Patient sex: F
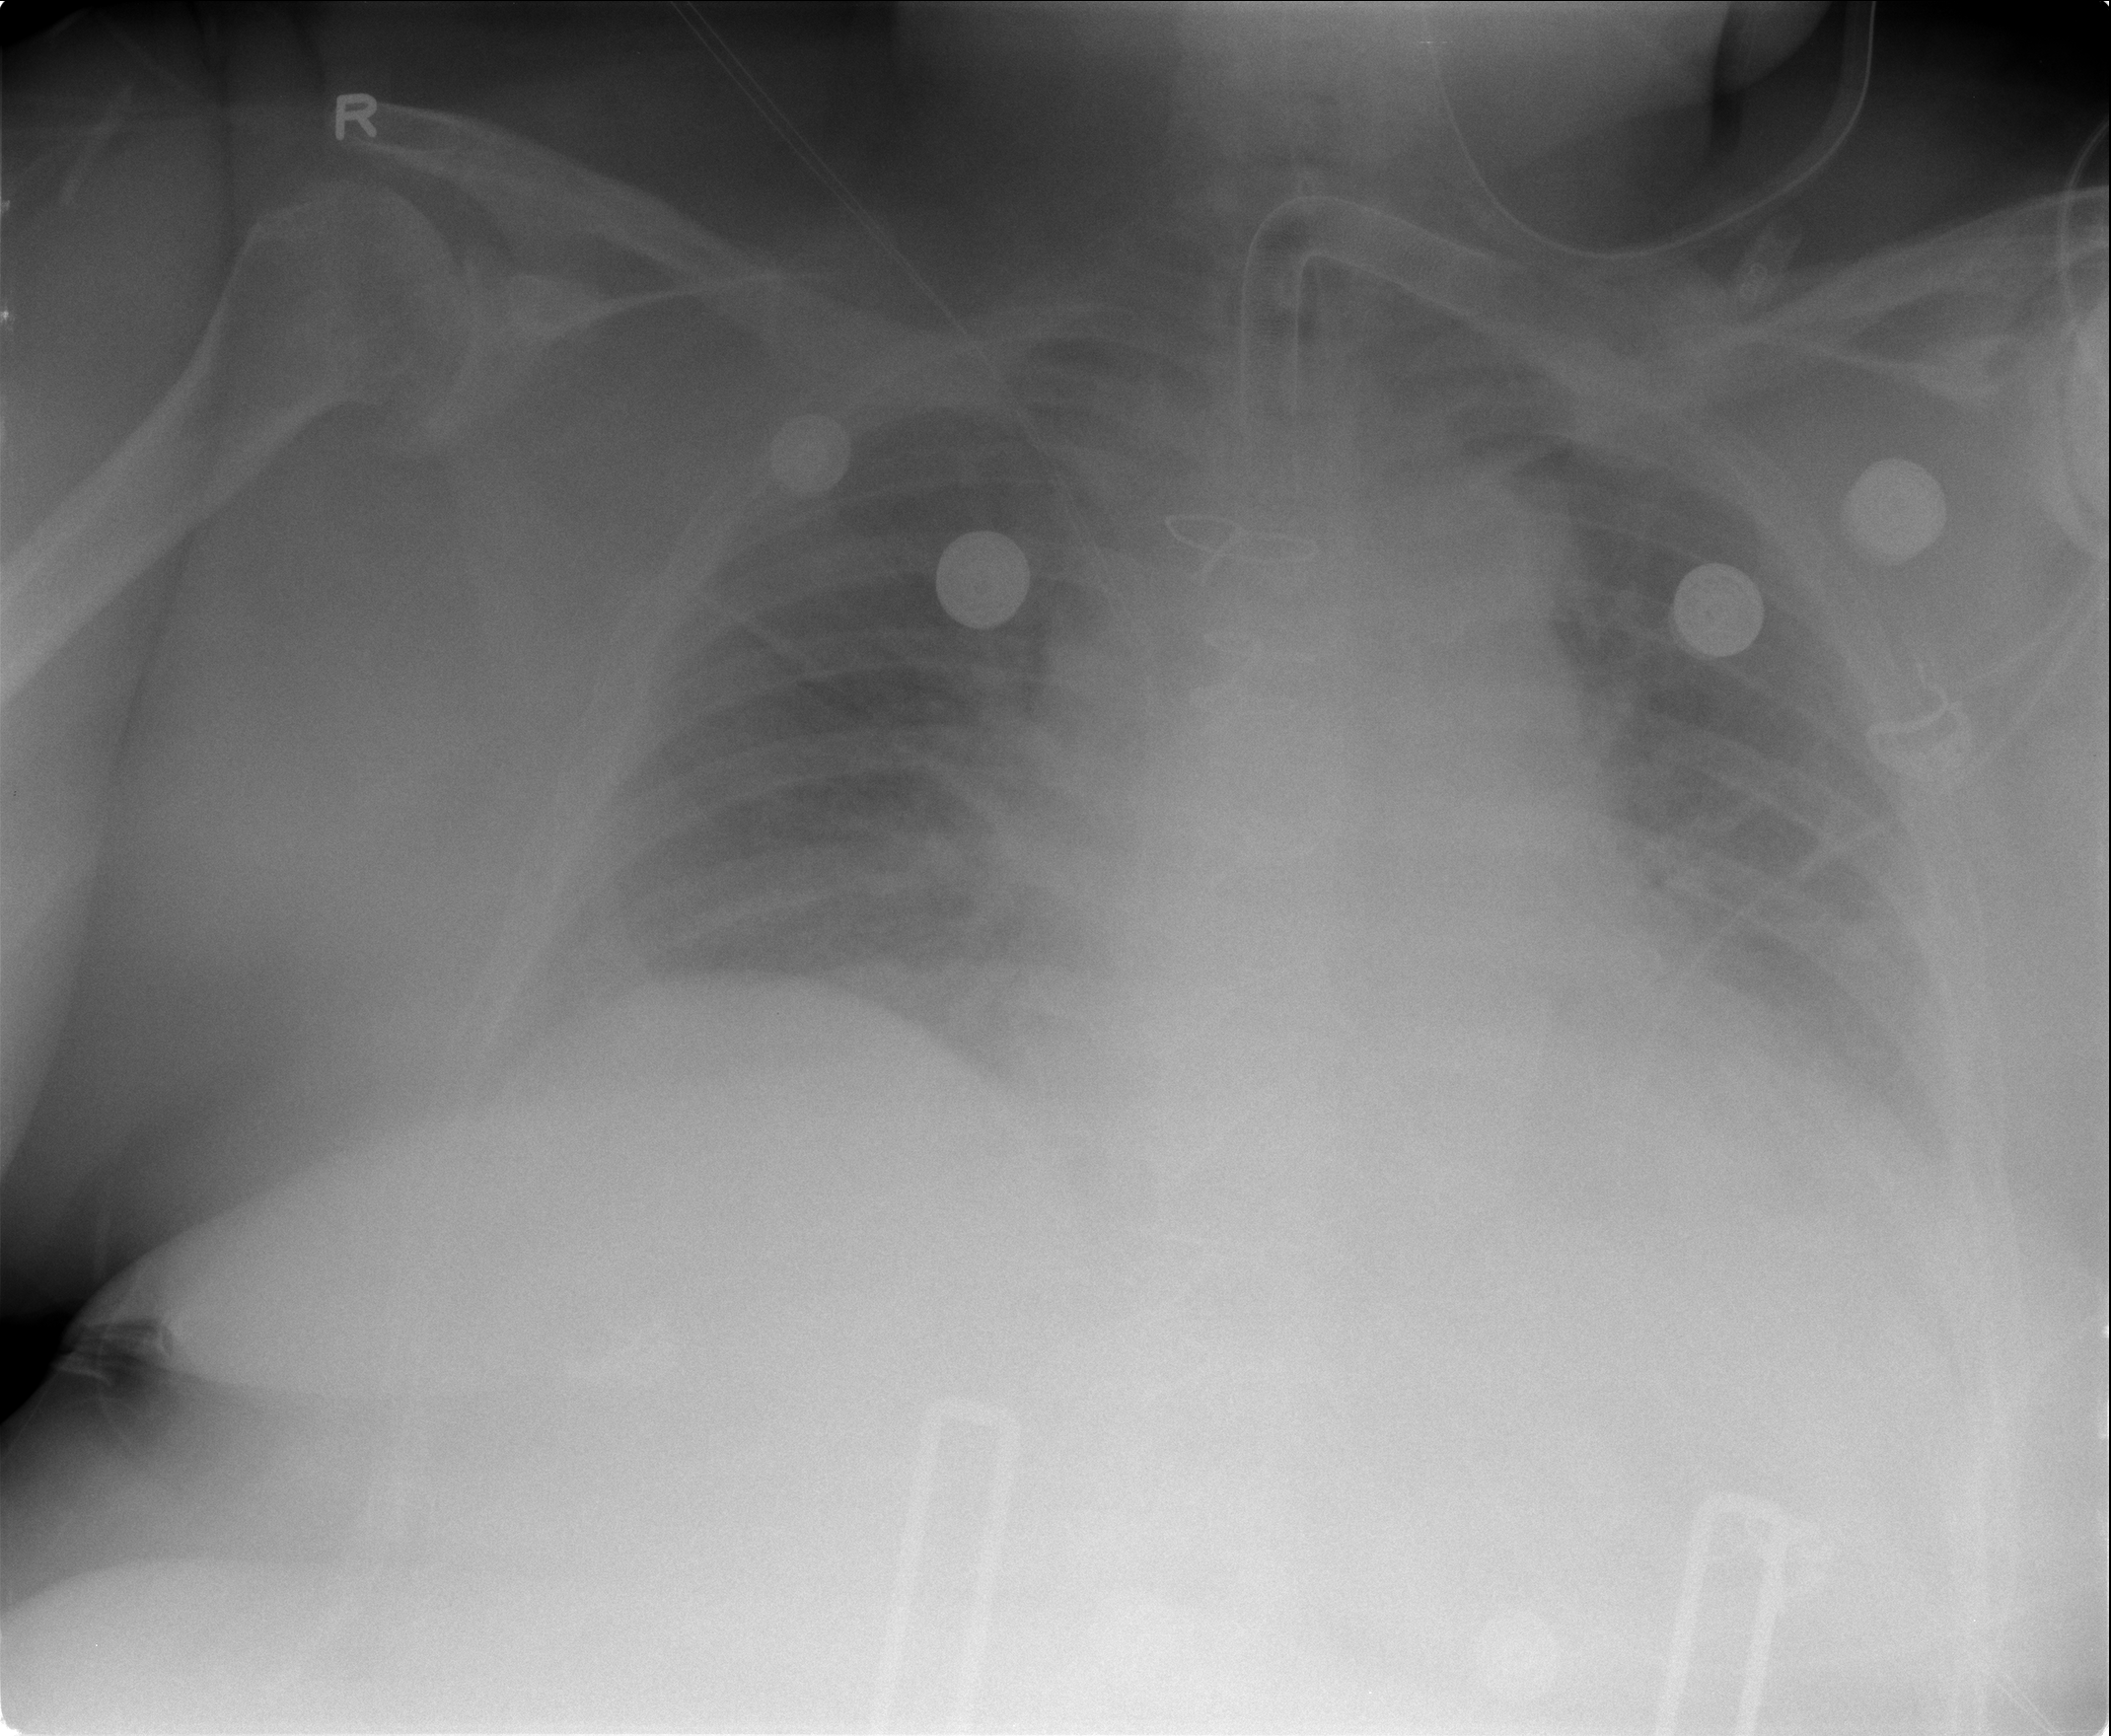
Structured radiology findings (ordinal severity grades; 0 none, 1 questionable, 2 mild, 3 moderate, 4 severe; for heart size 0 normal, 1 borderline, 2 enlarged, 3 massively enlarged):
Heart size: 2
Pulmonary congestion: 3
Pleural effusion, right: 2
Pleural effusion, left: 2
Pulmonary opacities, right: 2
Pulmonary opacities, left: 2
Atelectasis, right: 2
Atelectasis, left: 2